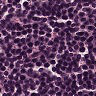
Metastatic tissue present: no